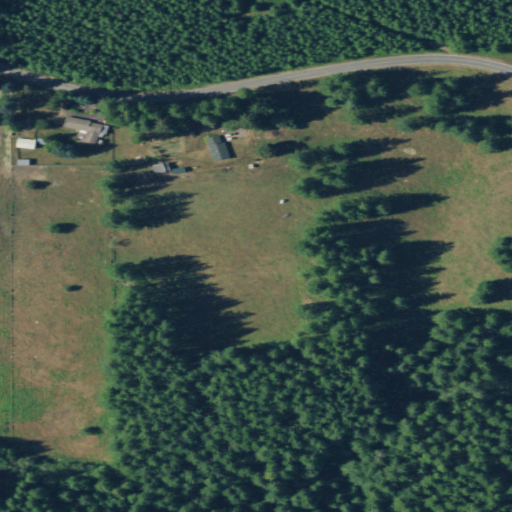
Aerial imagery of mountain in Washington named Hay Mountain containing evergreen forest, shrub, open development, low intensity development, mixed forest, pasture, and grassland